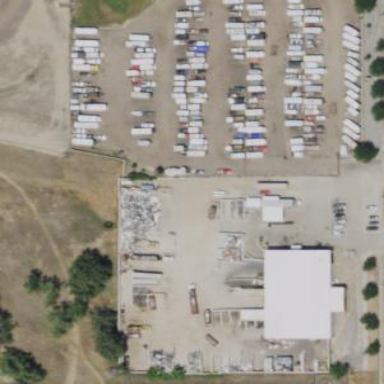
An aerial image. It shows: Recycling center for various types of waste.